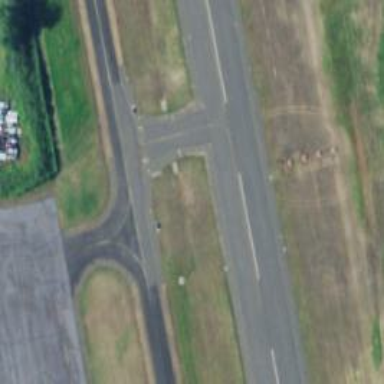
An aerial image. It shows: Image of taxiway at airport.